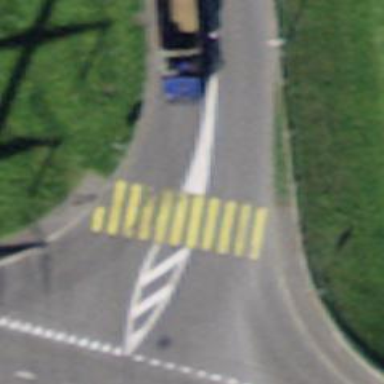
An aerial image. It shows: Zebra crossing with road island.